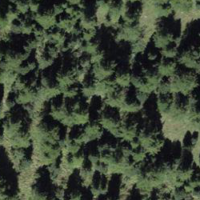
EUNIS habitat code: 43
Species observed at this site:
Phylloscopus collybita
Larix decidua
Periparus ater
Erithacus rubecula
Pinus cembra
Phoenicurus ochruros
Garrulus glandarius
Nucifraga caryocatactes
Fringilla coelebs
Sylvia atricapilla
Phyteuma orbiculare